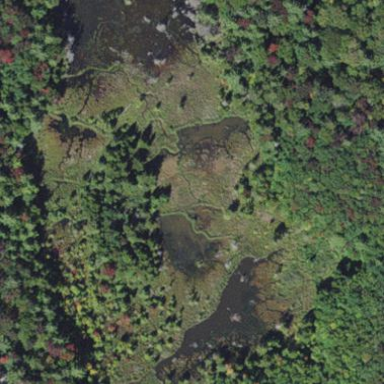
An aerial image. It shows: Marsh wetland.